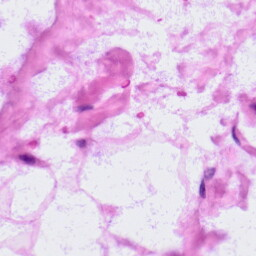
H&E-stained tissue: LymphNode